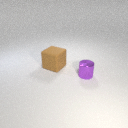
small purple metal cylinder to the right of large brown rubber cube